Question: I have been making a video using pure Java. I would like to put in a pop-up menu for players when every they hit ESC. I have the menu setup but it looks really quite ugly. I would like to make the menu blur the image behind it.
For example on the new iOS 7 on Apple devises a lot of the things like the dock blur to whatever is behind it. There is an example of what I am trying to achieve below!

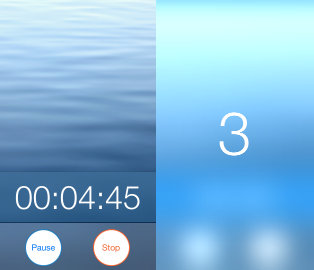
Answer: The simplest solution would be to use something JXLayer, as it will allow you to apply filter effects to the components that it covers.
For <URL>.